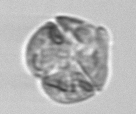
Label: Karenia